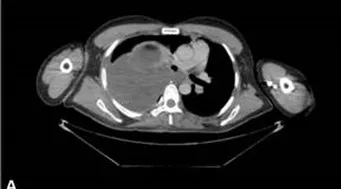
(A) Contrast-enhanced computed tomography (CECT) shows pleural-based heterogenous hypodense mass.
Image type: radiology (ct)